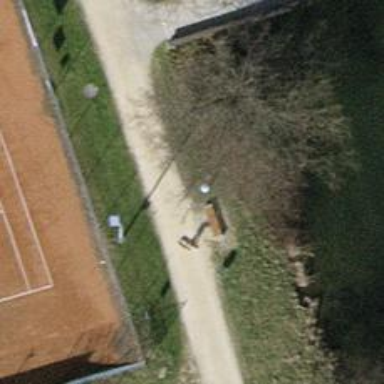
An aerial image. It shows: Brown bench in the vicinity.